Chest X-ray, PA view. Patient: 54 years old, sex M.
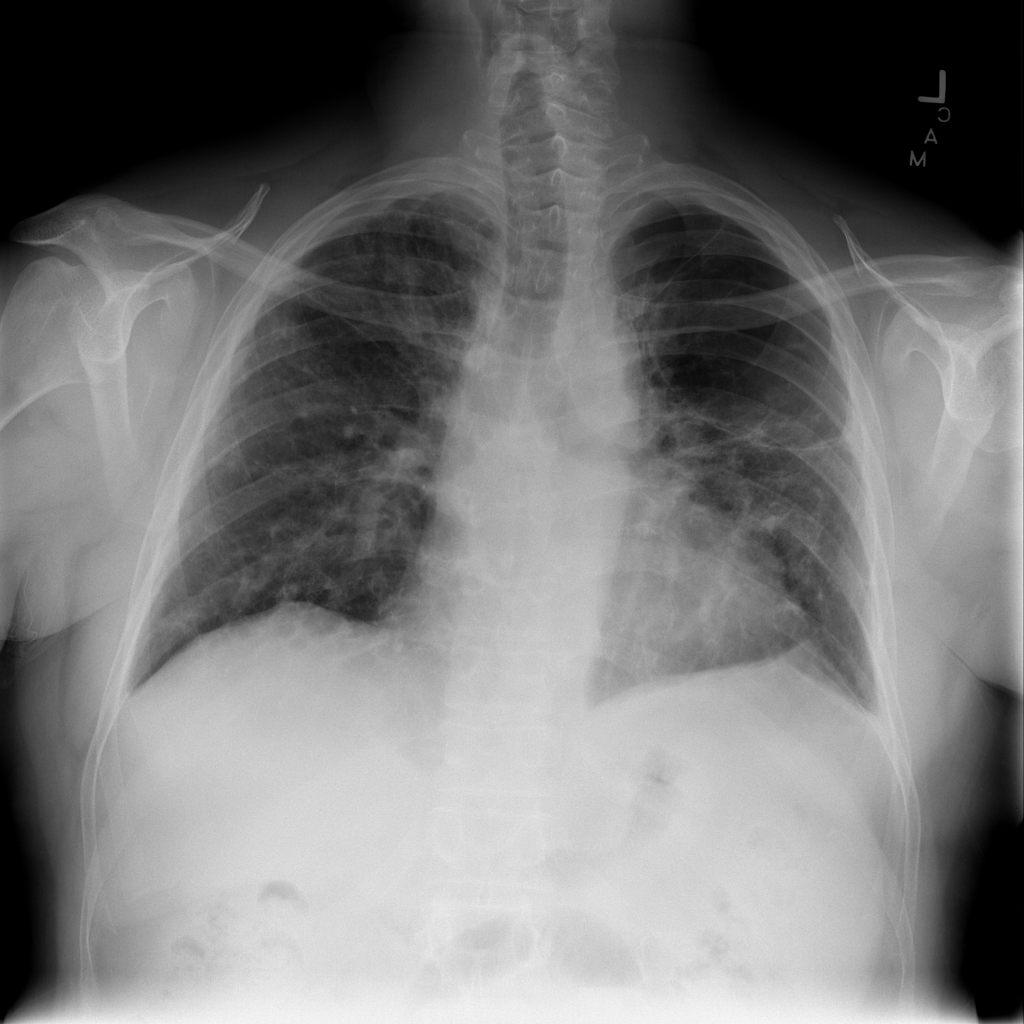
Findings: Infiltration